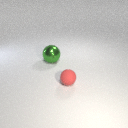
small red rubber sphere to the right of large green metal sphere